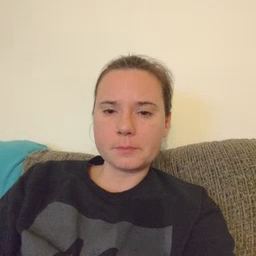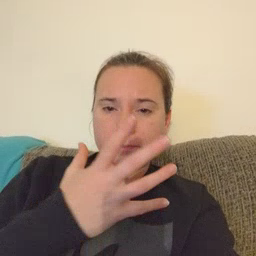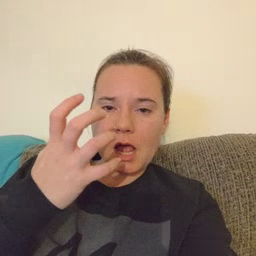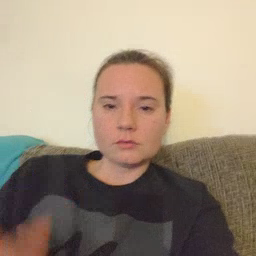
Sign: mad